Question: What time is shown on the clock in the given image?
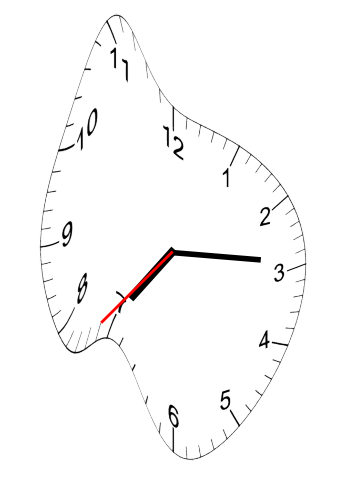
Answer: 07:14:37